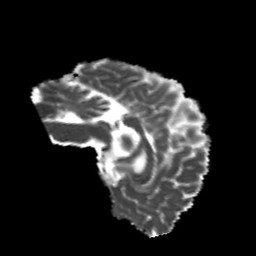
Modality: MD
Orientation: sagittal
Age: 19
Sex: male
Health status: healthy
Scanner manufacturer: philips
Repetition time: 7.391 s
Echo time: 0.08599 s